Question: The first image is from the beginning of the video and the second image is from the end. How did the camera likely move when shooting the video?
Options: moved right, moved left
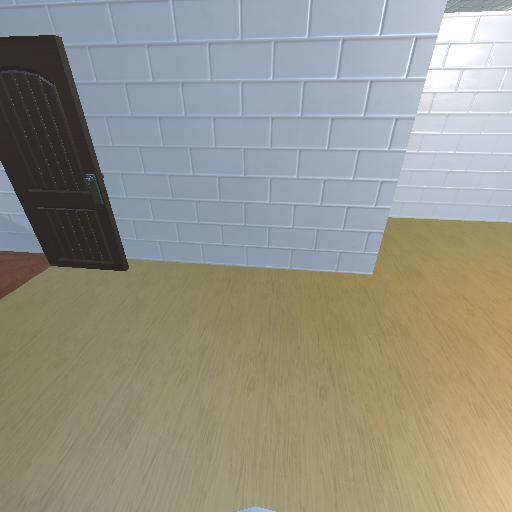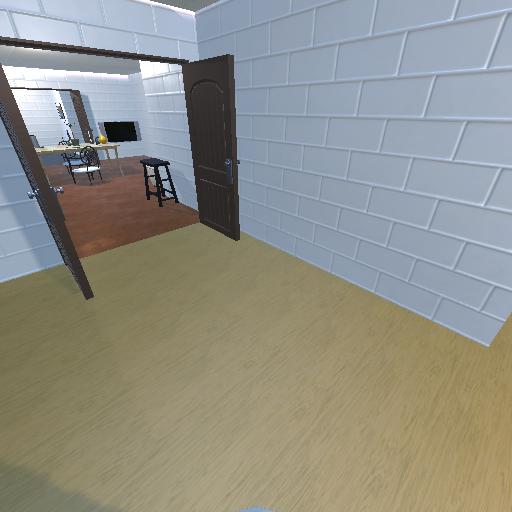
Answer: moved right